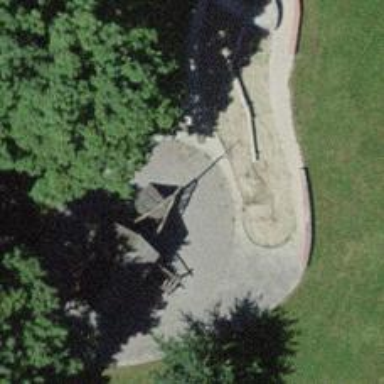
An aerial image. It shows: Playground area for leisure activities on the land.